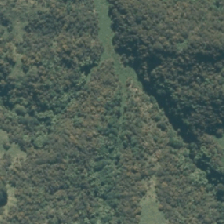
Land cover: manuka_kanuka